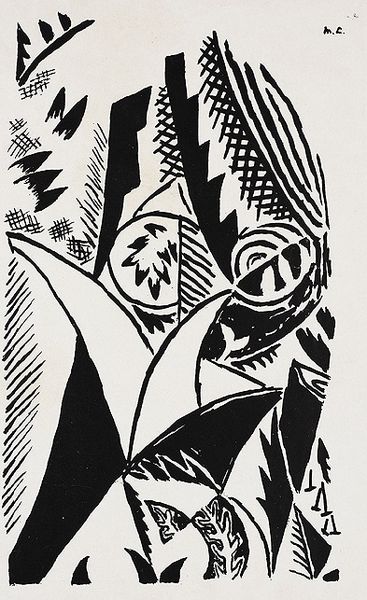
Titel: Abstract Design, Abstract Design
Künstler: Mikhail Larionov
Standort: Amherst (Massachusetts, USA)
Institution: Mead Art Museum, Amherst College
Schlagwörter: white, black, grey, painting, flowers, pattern, picture, print, plant, woodcut, tree, eyes, plants, drawing, black and white, frame, texture, color, etching, graphic, line, cross, pen, abstract, schwarz, leafes, leaves, design, ink, art, colors, geometric, futurism, lines, branches, figure, leaf, leave, druck, black white, contrast, branch, hatching, round, cross hatching, body, patter, organic, shape, weiß, triangle, triangles, tropical, 1960, jungle, crosshatch, bw, woodblock print, zigzag, stalk, leaveds, patterning, space division, jagged, a, lito, mirò, flwoers, m.c, sketvch